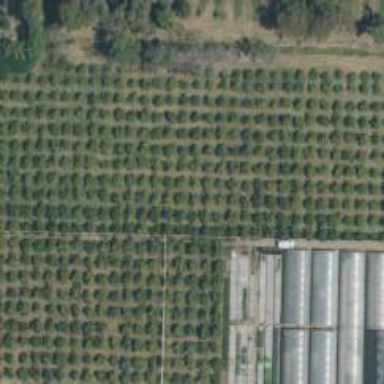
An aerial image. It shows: Orchard filled with avocado trees.